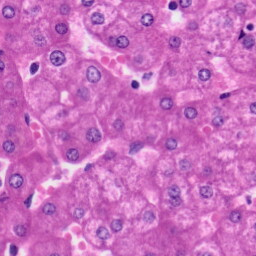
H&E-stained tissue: Liver